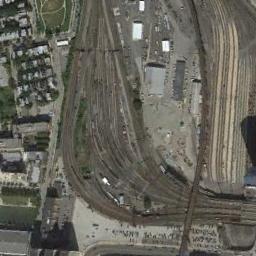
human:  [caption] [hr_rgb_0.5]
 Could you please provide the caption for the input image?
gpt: There is a large, Well-equipped railway station in the city .

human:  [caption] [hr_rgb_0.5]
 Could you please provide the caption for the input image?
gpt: Many buildings of different shapes are beside the railway station .

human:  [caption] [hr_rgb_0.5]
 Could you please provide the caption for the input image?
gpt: The railway station is next to some buildings and grass .

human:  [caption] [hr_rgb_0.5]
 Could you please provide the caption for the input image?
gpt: The railway station has lots of railways and some facilities and an overpass is over the railways .

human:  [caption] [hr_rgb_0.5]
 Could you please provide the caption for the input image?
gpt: There are some buildings beside the railway station .